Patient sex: F
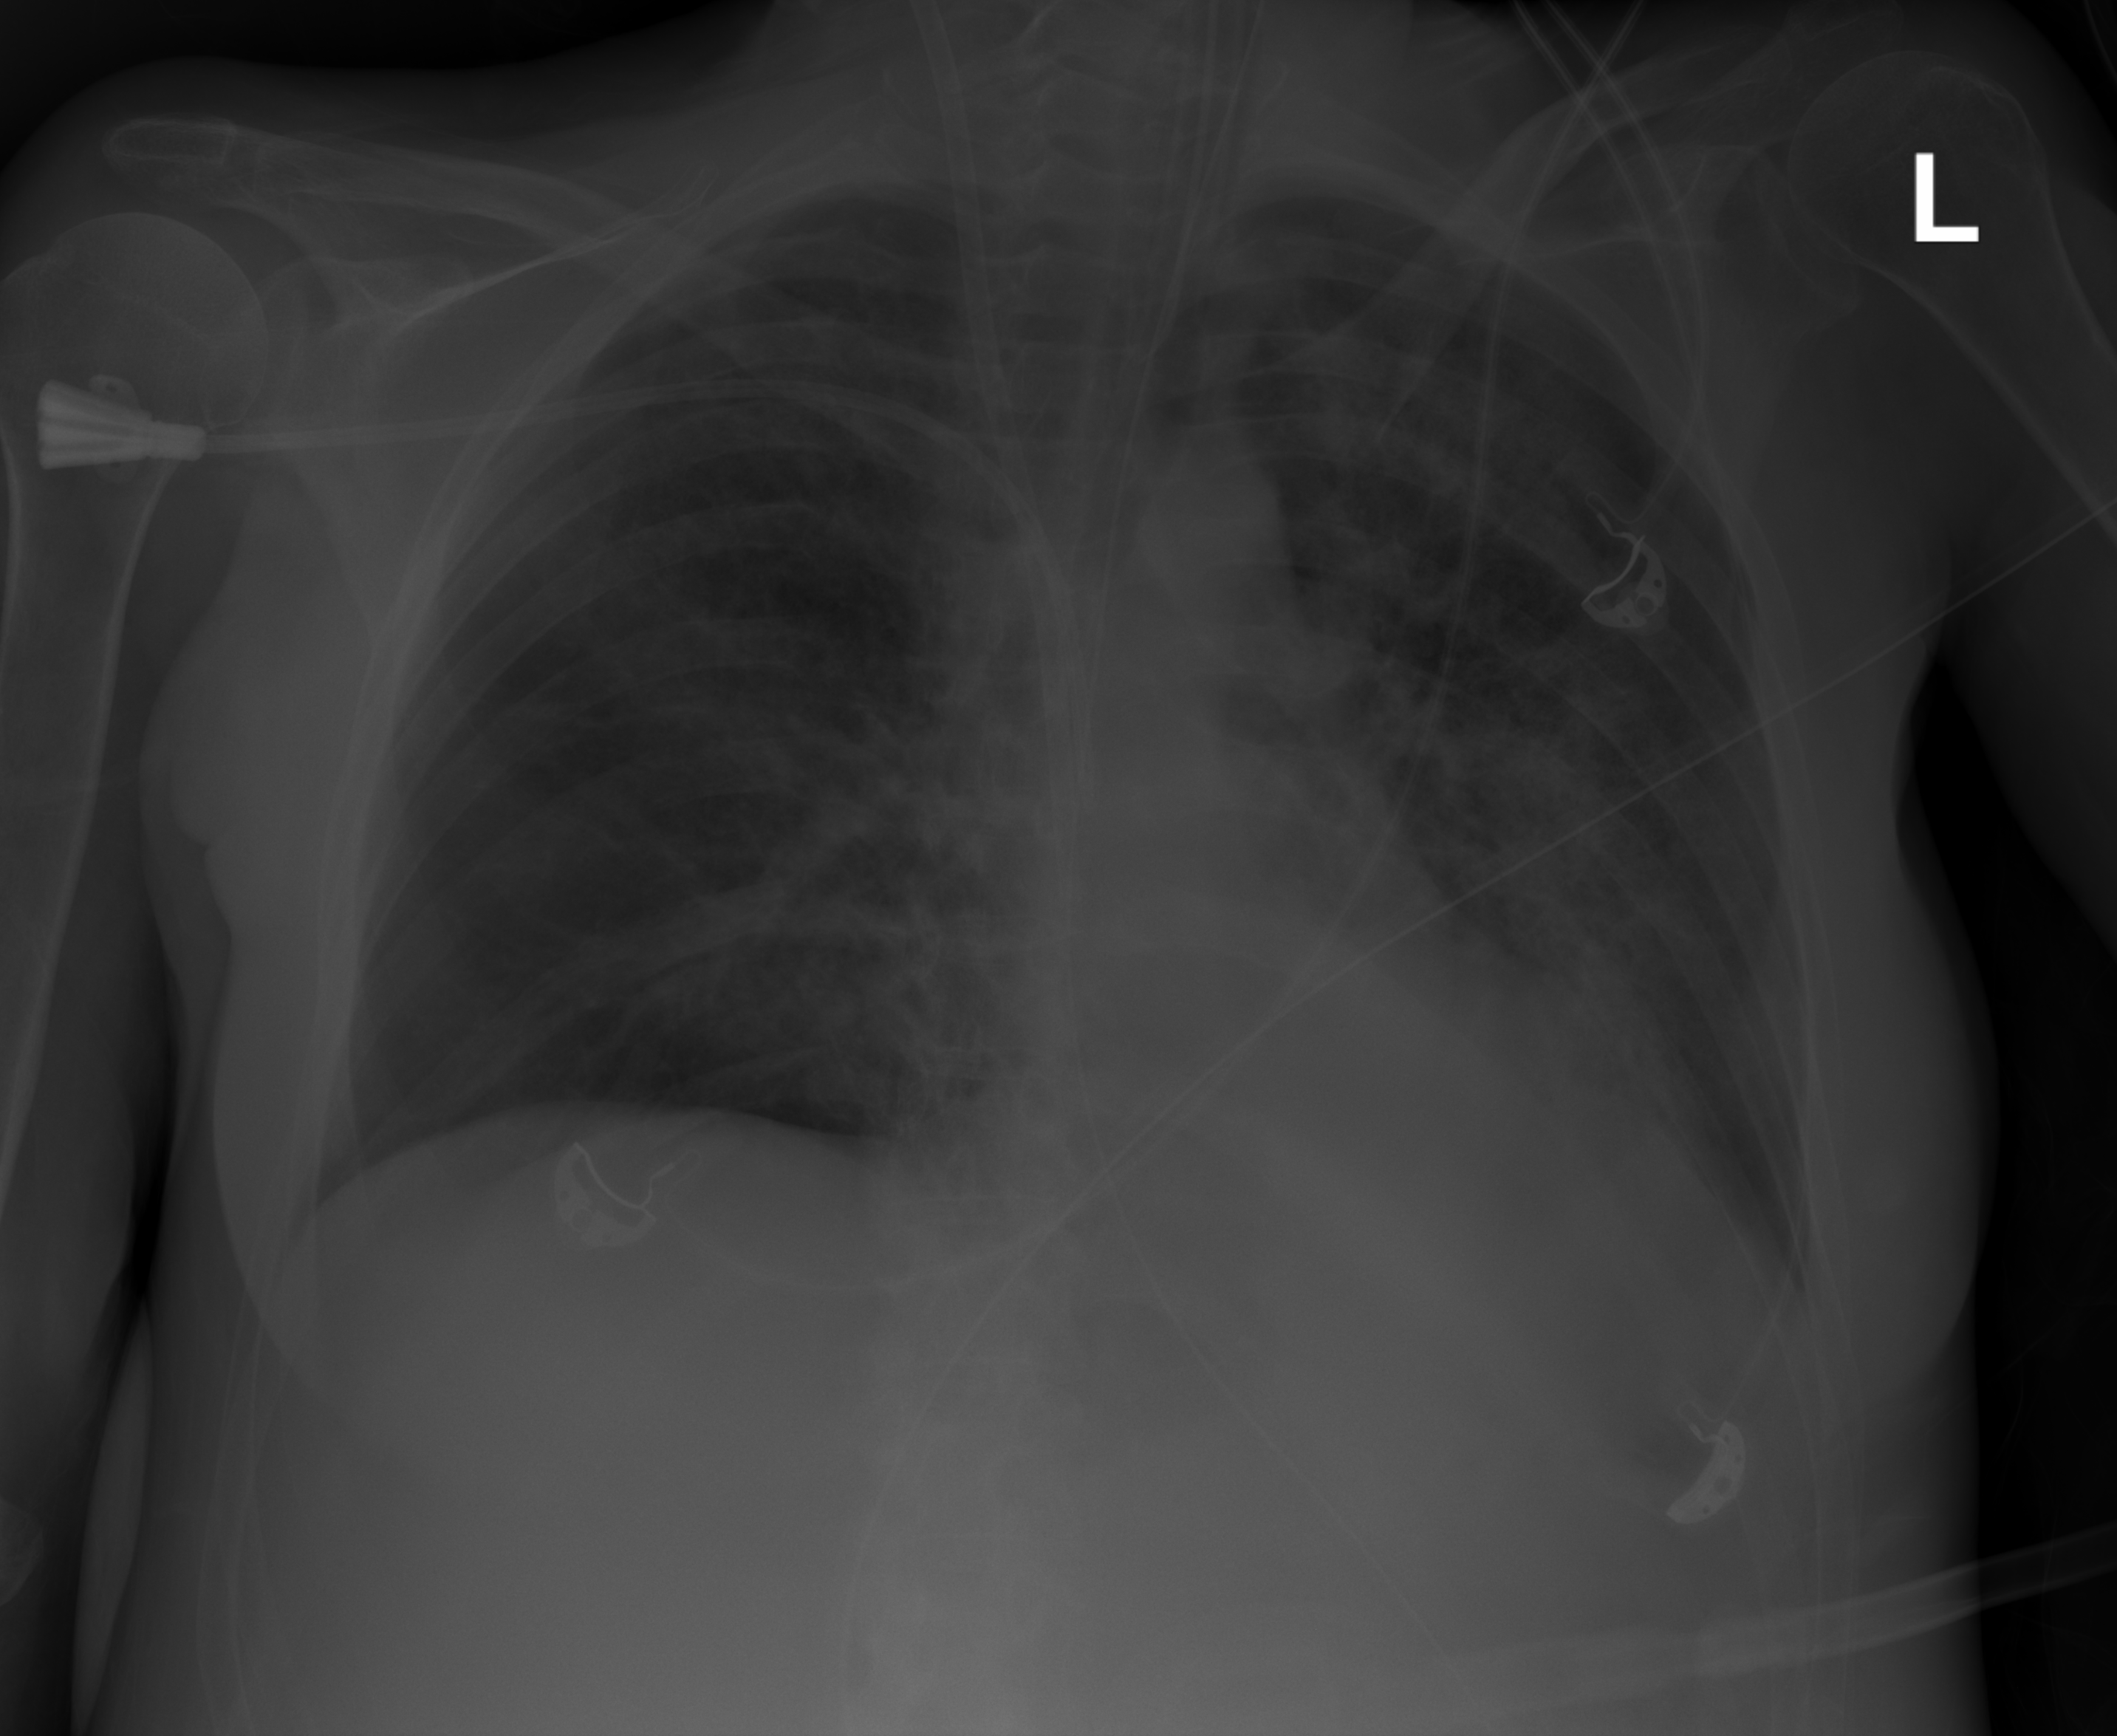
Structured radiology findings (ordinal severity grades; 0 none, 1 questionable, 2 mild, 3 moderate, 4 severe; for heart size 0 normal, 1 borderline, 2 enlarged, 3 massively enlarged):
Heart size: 0
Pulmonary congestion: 0
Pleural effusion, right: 2
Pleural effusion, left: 2
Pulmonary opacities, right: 2
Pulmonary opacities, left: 3
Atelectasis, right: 2
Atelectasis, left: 2